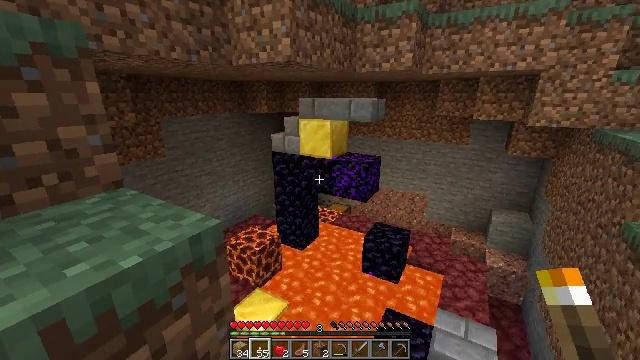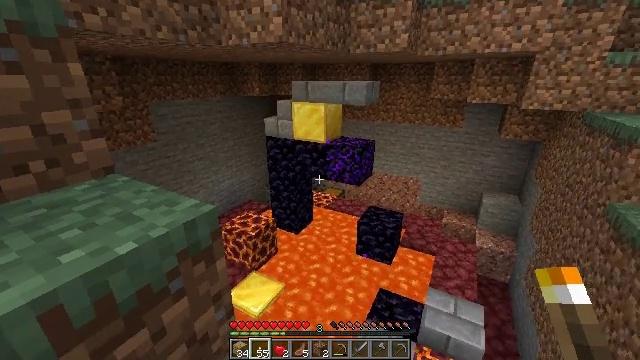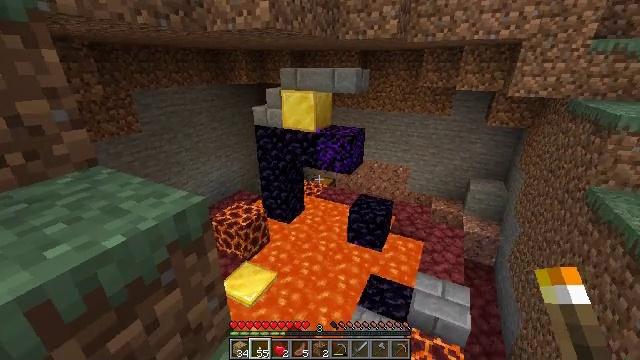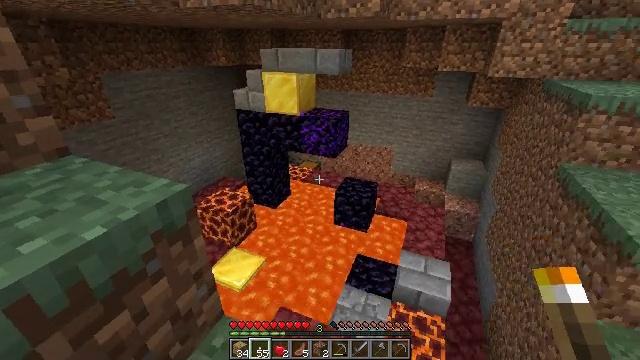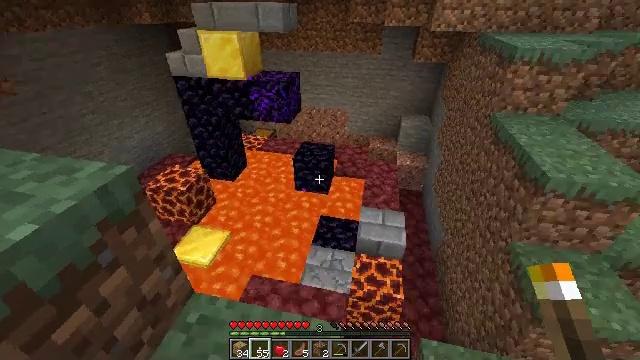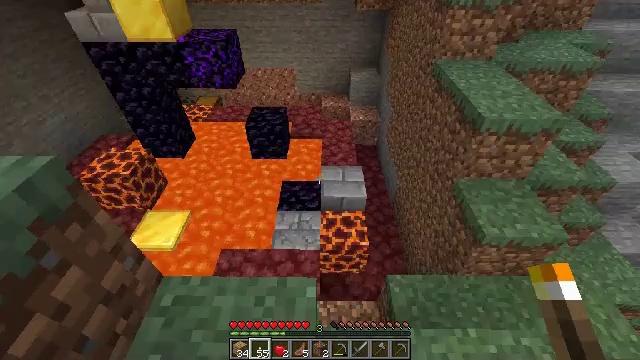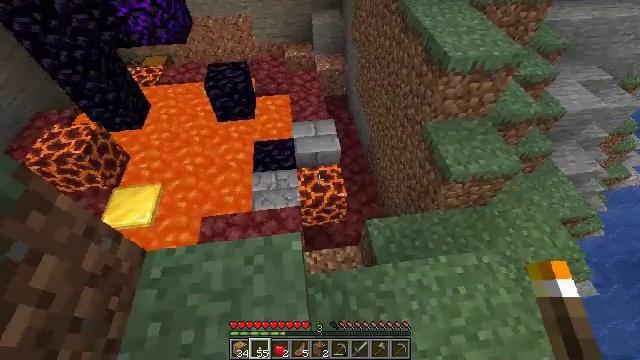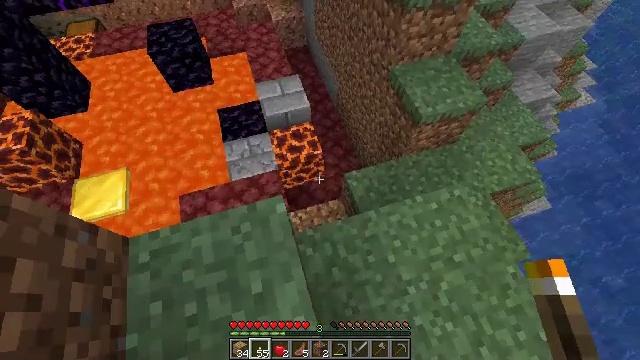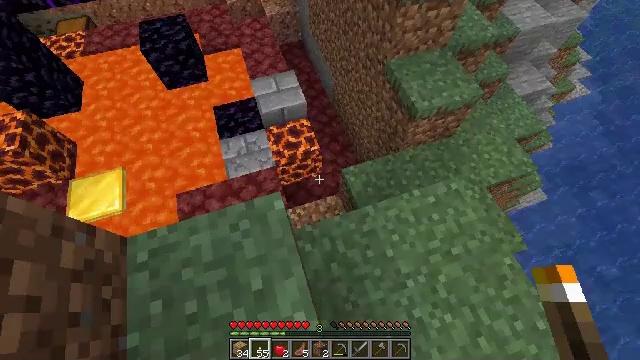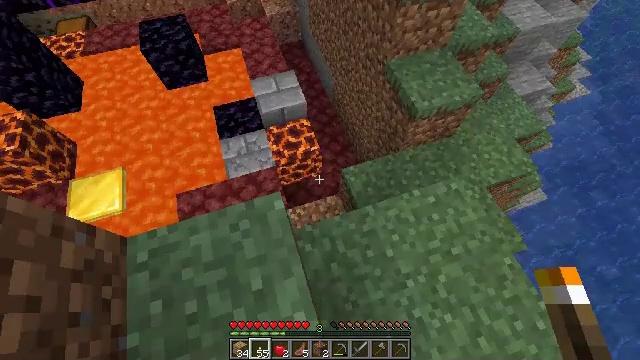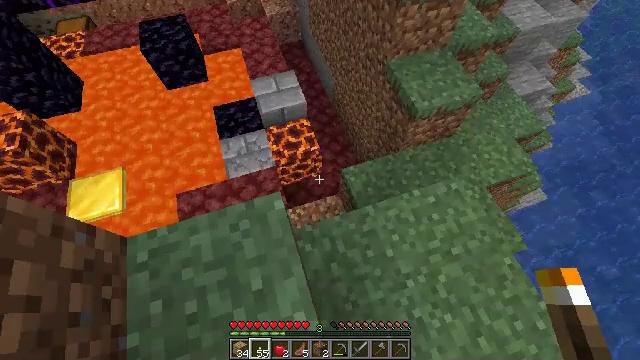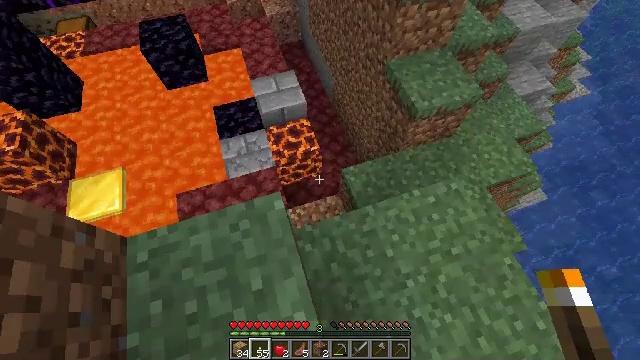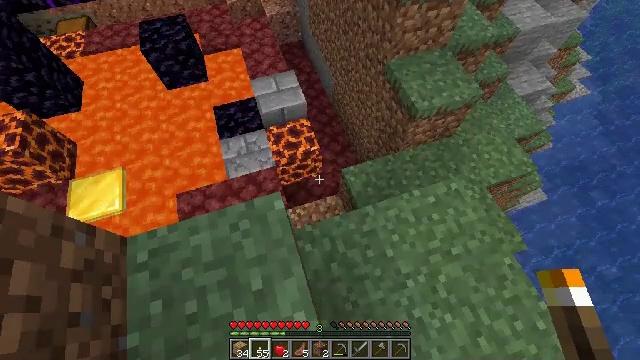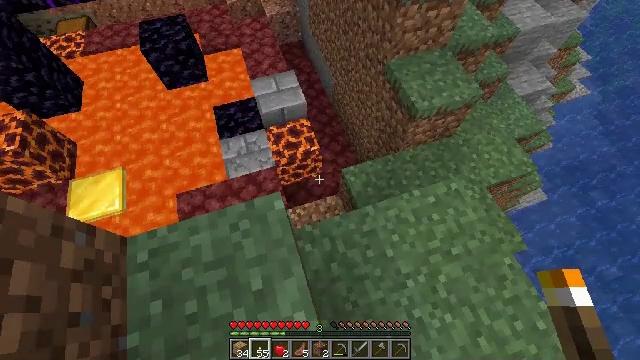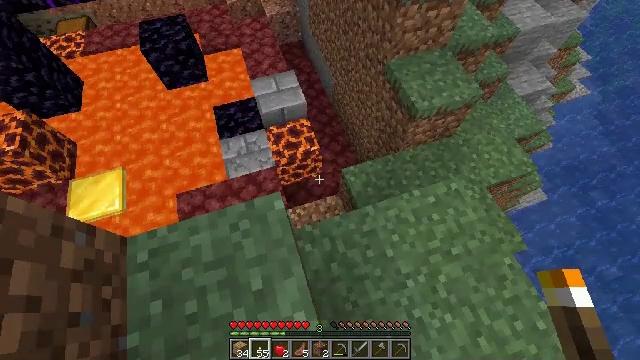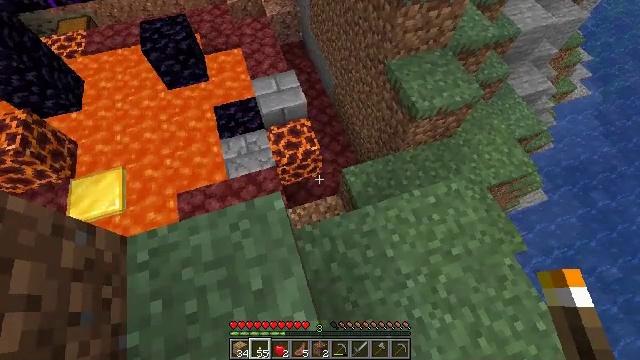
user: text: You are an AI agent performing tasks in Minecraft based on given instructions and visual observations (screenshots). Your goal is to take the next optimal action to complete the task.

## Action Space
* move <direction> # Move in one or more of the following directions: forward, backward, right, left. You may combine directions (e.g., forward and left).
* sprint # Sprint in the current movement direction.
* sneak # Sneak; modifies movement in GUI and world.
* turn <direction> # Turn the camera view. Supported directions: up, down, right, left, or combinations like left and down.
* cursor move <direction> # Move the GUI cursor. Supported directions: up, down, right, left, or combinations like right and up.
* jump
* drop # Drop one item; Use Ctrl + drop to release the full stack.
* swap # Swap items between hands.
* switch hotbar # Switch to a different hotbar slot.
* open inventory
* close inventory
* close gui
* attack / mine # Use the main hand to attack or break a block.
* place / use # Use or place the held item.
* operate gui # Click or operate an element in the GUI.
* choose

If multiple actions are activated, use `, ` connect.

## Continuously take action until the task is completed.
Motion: motion action
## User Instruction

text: Collect netherrack in the Nether.
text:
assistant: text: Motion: turn right and down
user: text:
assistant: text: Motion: turn right and down
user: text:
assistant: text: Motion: turn right and down
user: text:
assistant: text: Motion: turn right and down
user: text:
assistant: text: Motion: turn right and down
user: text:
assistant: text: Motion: turn right and down
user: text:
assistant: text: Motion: turn right and down
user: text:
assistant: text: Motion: turn right
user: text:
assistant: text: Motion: no_op
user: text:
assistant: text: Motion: no_op
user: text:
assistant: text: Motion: no_op
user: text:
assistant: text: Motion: no_op
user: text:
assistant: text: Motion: no_op
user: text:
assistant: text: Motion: no_op
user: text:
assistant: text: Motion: no_op
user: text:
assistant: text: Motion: turn left and up
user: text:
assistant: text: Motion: turn left and up
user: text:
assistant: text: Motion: turn left and up
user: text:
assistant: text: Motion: turn left and up
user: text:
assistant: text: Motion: turn up
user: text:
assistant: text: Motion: move right
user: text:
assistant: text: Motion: move right
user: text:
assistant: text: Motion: move right
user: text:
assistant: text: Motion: no_op
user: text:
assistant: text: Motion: turn left
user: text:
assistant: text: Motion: turn left
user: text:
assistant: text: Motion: turn left and down
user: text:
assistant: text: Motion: no_op
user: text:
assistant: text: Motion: no_op
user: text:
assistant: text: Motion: no_op